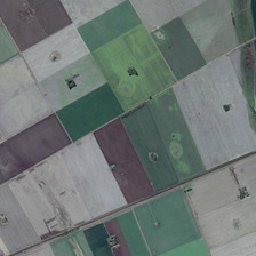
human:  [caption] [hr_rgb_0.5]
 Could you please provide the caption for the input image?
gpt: There is a road near the farm

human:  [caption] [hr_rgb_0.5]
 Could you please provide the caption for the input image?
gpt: There is a narrow road leading to the farmer's nest.

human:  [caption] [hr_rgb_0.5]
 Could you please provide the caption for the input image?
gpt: there is a narrow road around the farm.

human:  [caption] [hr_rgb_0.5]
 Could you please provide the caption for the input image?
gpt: There is a narrow road around the farm.

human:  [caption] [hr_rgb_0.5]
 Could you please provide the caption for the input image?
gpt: There is a narrow road leading to the farmer's nest.